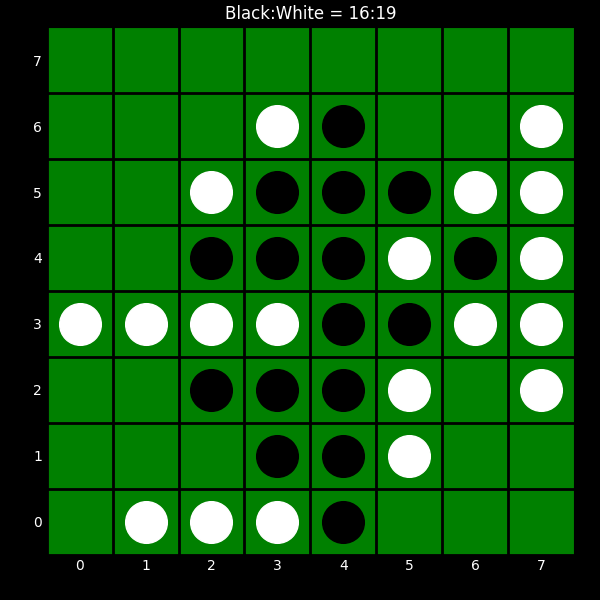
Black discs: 16
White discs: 19